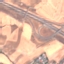
Land use / land cover: Highway